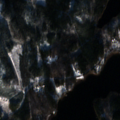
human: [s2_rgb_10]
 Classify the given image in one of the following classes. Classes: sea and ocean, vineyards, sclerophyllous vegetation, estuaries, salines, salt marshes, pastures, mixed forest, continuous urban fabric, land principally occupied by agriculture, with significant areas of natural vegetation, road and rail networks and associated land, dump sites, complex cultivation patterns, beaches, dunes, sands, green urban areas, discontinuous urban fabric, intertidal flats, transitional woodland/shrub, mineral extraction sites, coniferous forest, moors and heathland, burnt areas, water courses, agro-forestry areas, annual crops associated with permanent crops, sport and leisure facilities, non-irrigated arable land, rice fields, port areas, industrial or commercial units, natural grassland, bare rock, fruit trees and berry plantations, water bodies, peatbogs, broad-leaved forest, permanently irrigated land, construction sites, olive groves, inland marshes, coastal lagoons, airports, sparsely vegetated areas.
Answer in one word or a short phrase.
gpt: coniferous forest, mixed forest, water bodies